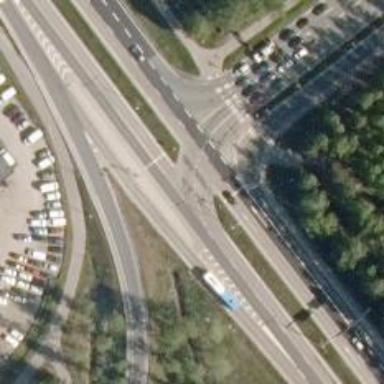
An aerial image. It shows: Trunk link road with asphalt surface.